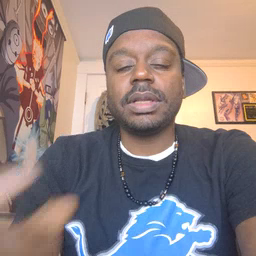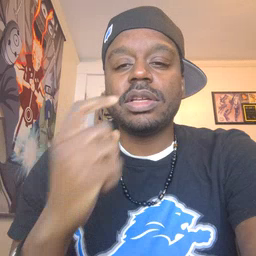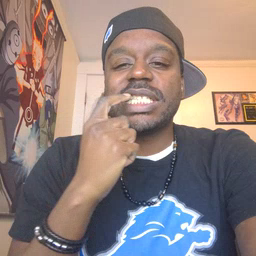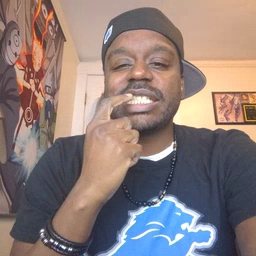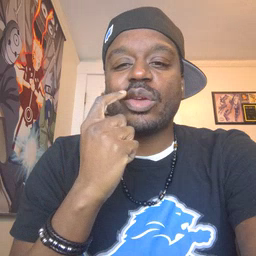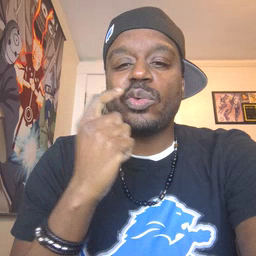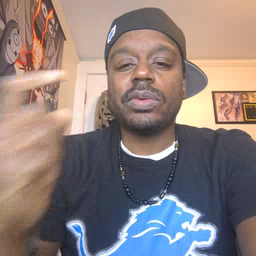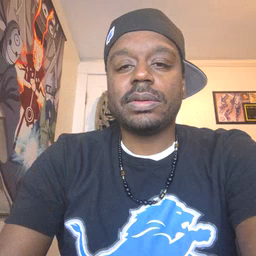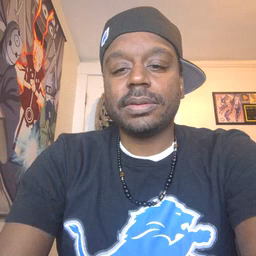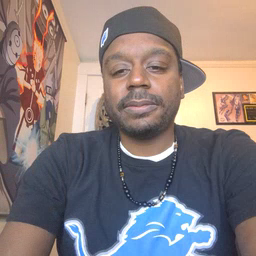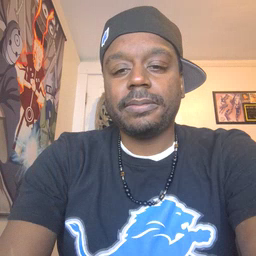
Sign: tooth